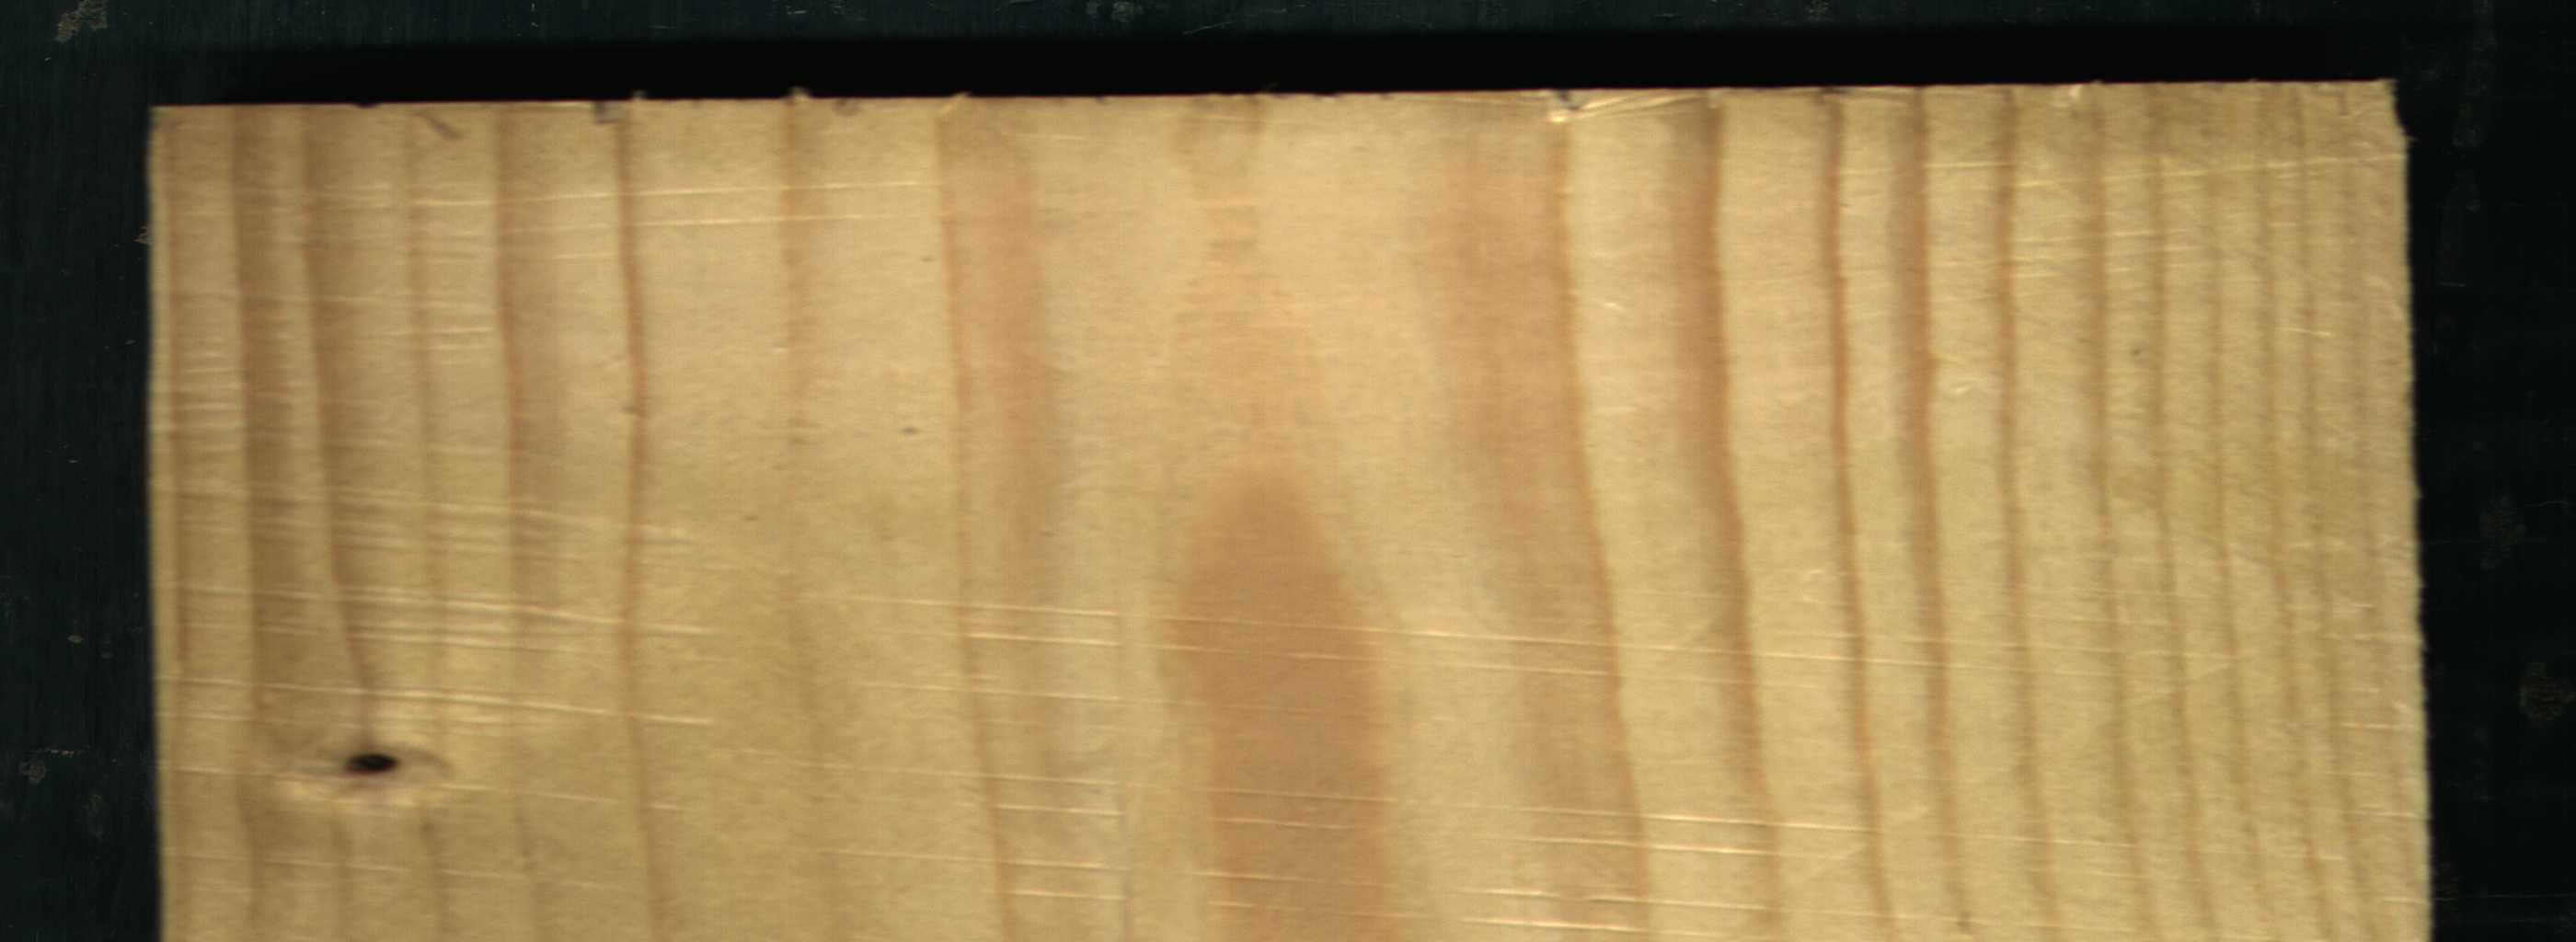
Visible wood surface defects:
Dead_Knot